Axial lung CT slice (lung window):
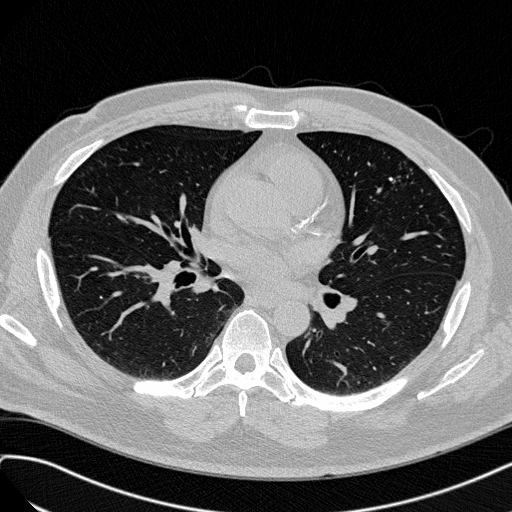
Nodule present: no